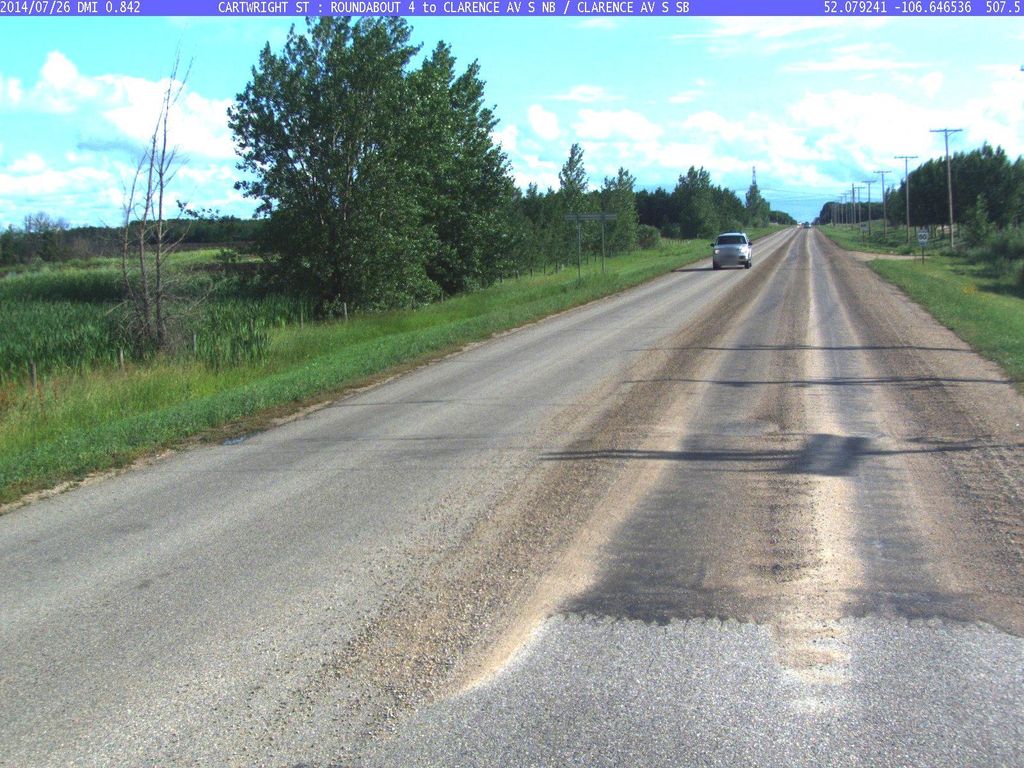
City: saskatoon